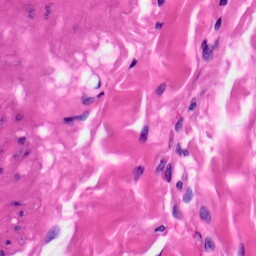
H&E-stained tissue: Skin